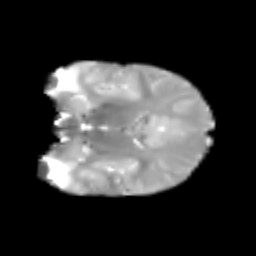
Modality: T2w
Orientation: coronal
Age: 6
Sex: male
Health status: healthy